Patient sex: F
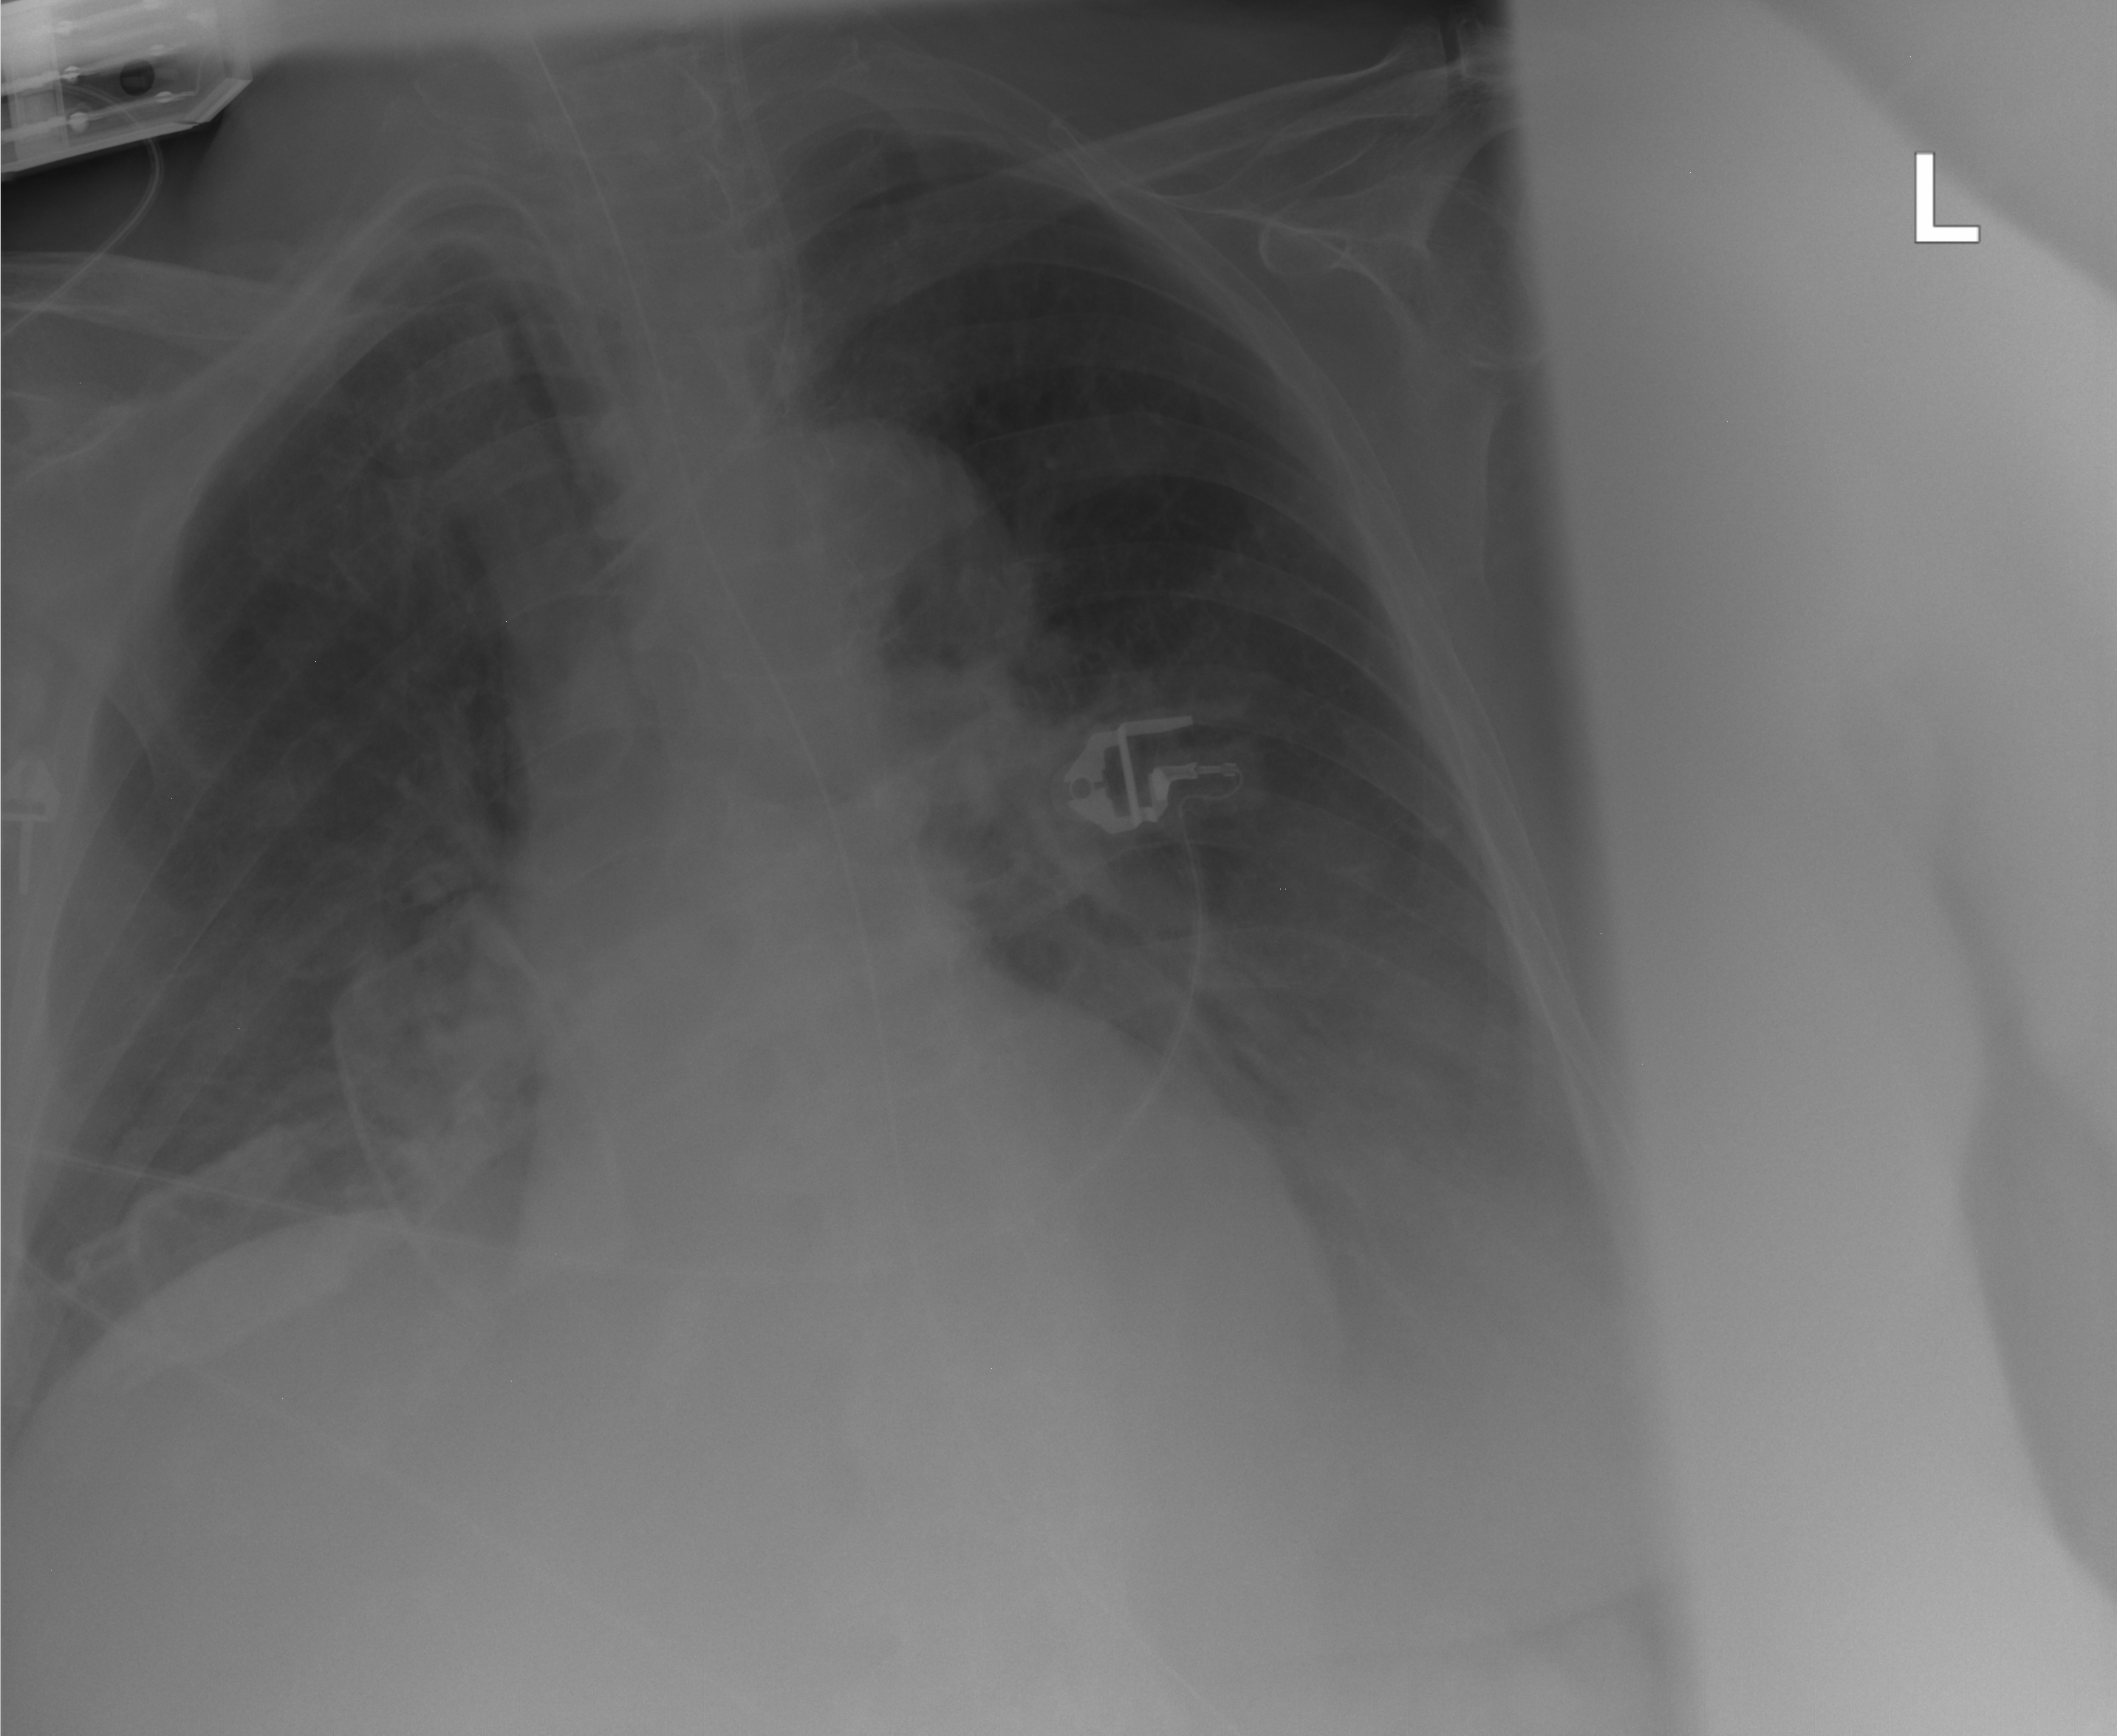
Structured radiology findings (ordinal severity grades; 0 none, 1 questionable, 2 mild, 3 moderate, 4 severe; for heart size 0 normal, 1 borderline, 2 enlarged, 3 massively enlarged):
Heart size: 0
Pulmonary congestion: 0
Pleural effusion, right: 0
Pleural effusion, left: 2
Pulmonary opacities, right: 0
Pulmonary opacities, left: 2
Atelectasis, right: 0
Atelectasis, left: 2